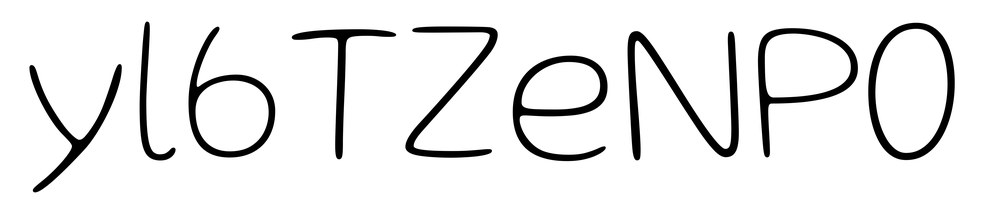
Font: Gluten_Thin